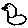
Label: bird